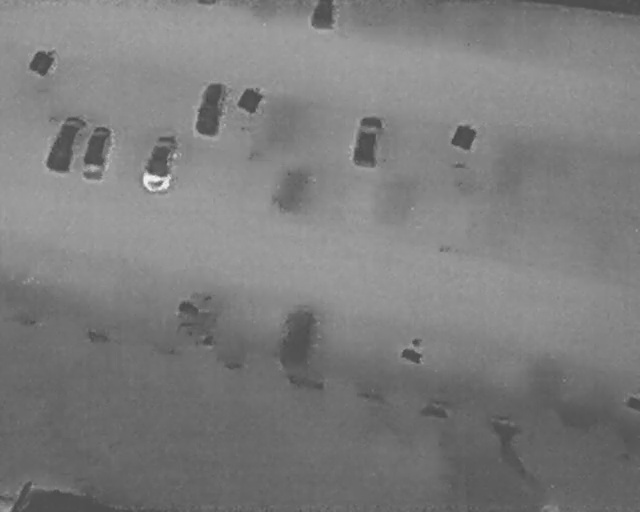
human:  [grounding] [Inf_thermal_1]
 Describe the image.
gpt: In the satellite image, there is  <ref>3 medium car </ref> <box>[[48, 0, 52, 5, 2], [53, 24, 61, 30, 5], [28, 18, 37, 23, 10]]</box> located at top,  <ref>1 medium car </ref> <box>[[20, 28, 29, 34, 11]]</box> located at left,  <ref>2 medium car </ref> <box>[[10, 27, 19, 32, 11], [5, 25, 14, 30, 18]]</box> located at top left.